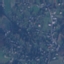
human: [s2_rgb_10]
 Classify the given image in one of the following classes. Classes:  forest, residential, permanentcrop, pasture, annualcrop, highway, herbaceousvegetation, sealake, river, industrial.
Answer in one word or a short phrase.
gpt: Residential